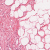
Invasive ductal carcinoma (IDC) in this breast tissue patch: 0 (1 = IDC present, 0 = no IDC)